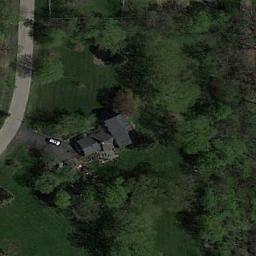
Label: residential